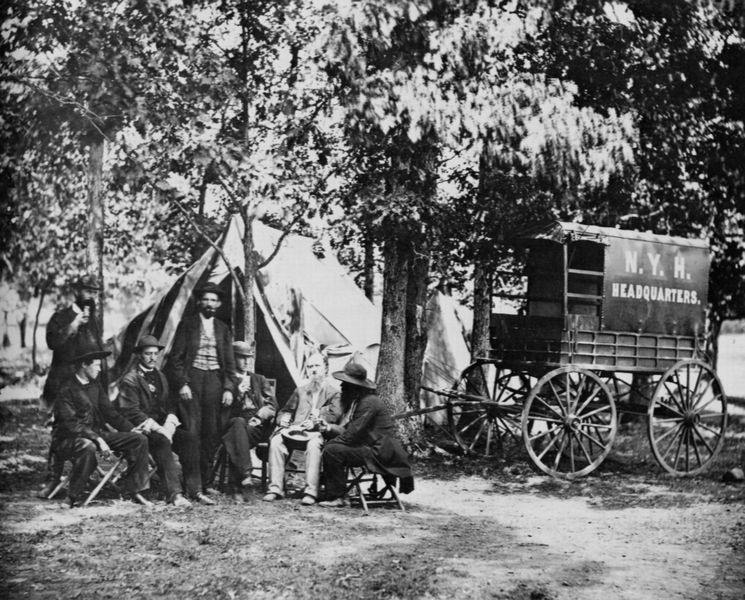
Titel: Hauptquartier des New York Herald im Felde
Künstler: Mathew B. Brady
Schlagwörter: baum, blätter, gruppe, laub, mann, schatten, weiß, bäume, menschen, sitzen, grau, holz, hut, hüte, licht, männer, schwarz, stuhl, stühle, gras, weg, wiese, leute, anzug, anzüge, bart, bärte, hemd, stehen, gruppenportrait, portrait, erde, natur, sonne, boden, sitzend, stehend, wald, arbeit, handel, räder, schrift, pause, rast, amerika, kutsche, speichen, hocker, rad, wagen, stämme, klappstuhl, weste, foto, fotografie, photographie, lichtung, schwarzweiss, scharz, deichsel, treffen, arzt, gruppenbild, photo, zeltlager, planwagen, verkaufen, gespann, englisch, gesellig, zelt, lager, schwarz/weiß, gruppenfoto, gast, amerikanisch, tsche, aufnahmne, k, tent, headquarters, n.y.h.